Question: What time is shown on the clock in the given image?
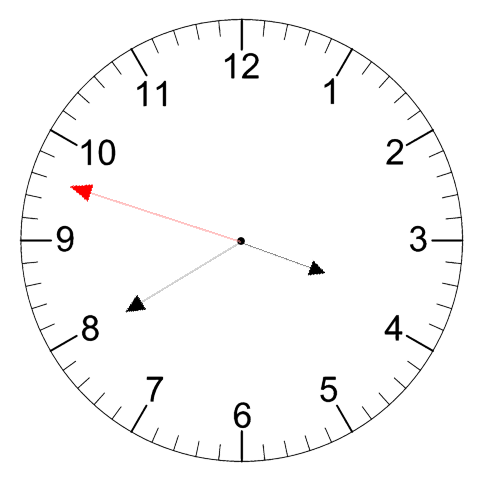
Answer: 03:39:48